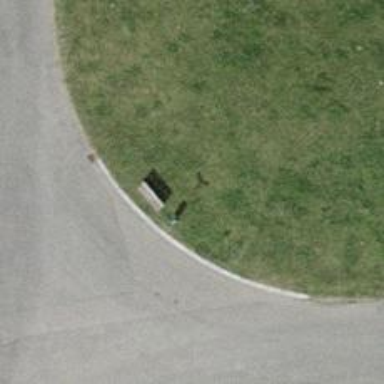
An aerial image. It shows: Guidepost providing information.